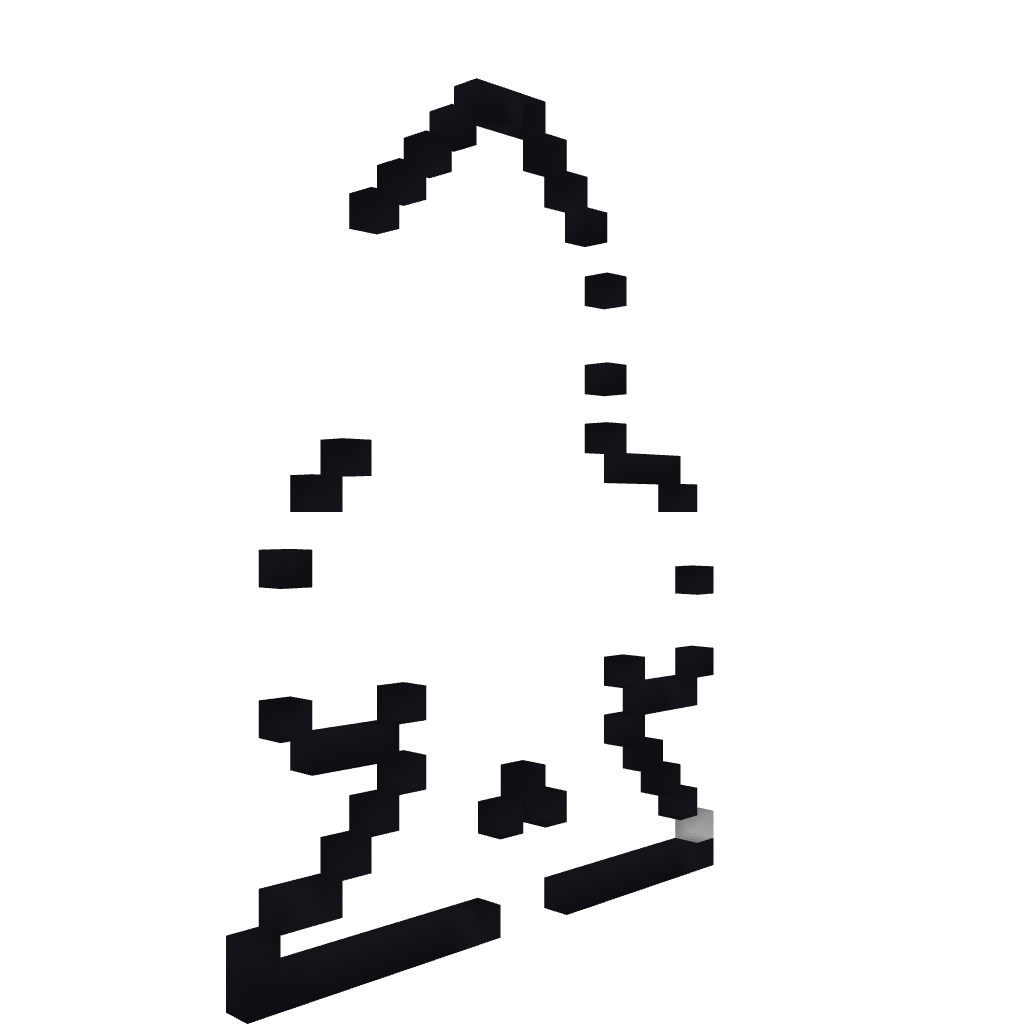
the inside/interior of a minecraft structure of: Megaman Pixel Art